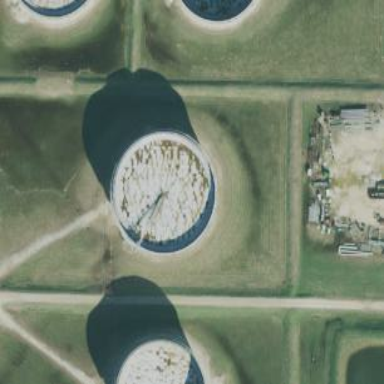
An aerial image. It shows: Storage tank building.